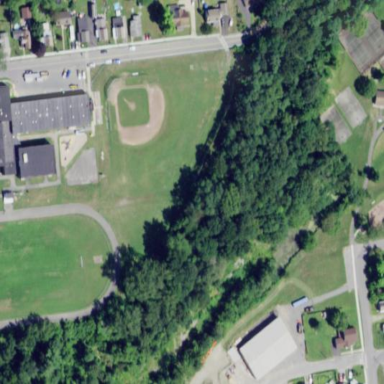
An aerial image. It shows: Baseball pitch for leisure and sports activities.